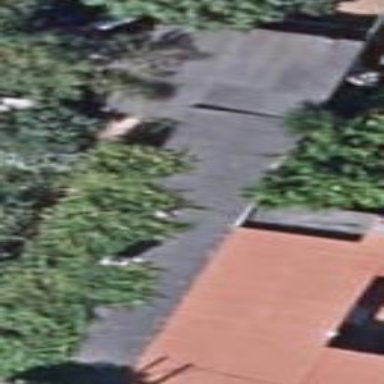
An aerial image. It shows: Shed.